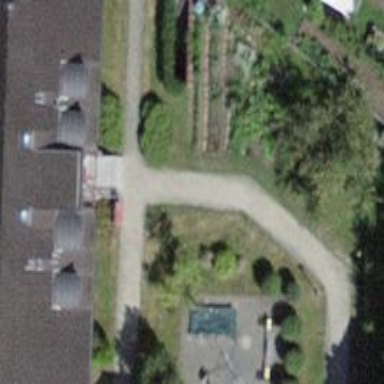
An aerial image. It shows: Paved footway.